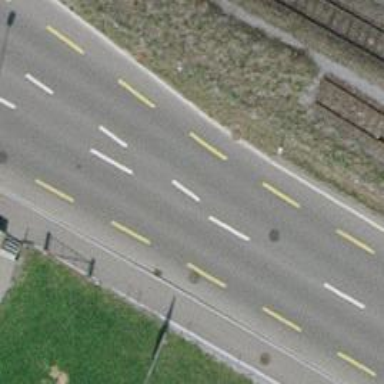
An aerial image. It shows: Primary highway with designated cycle lane.